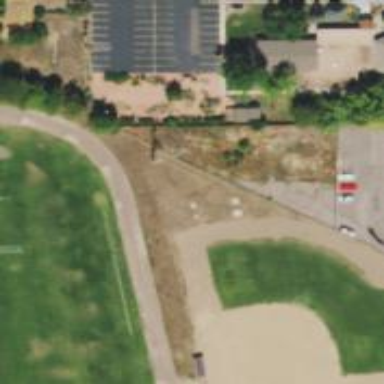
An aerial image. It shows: School sports center designated for baseball.